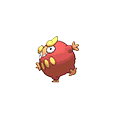
Pok\u00e9mon: darumaka